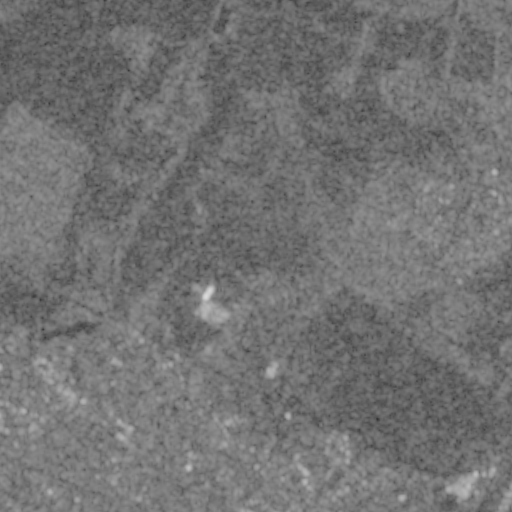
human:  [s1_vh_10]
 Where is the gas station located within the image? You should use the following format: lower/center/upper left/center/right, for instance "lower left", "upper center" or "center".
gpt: The gas station is located in the lower left of the image.
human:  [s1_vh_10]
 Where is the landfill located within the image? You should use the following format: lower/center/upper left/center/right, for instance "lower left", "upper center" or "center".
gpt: The landfill is located in the upper center of the image.
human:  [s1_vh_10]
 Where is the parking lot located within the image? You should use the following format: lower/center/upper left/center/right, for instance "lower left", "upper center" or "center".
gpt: The parking lot is located in the lower left of the image.
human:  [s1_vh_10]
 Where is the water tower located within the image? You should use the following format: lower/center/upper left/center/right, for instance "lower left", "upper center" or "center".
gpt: The water tower is located in the lower left of the image.
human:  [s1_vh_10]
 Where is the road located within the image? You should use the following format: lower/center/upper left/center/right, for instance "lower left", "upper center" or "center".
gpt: There is no road in the image.

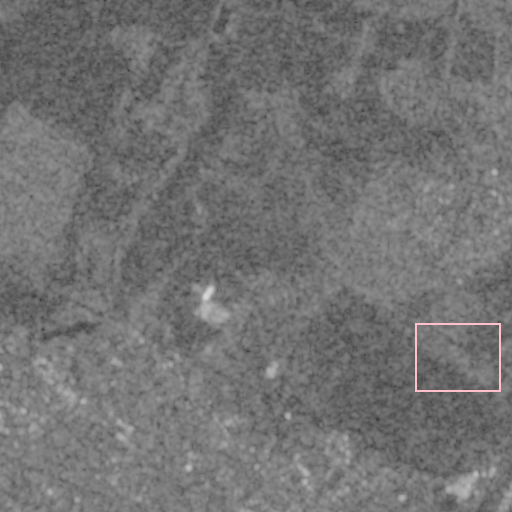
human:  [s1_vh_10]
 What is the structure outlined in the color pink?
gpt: The structure outlined in pink is a park.
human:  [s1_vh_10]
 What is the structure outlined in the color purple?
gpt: There is no purple outline.